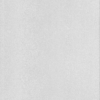
Label: dusty